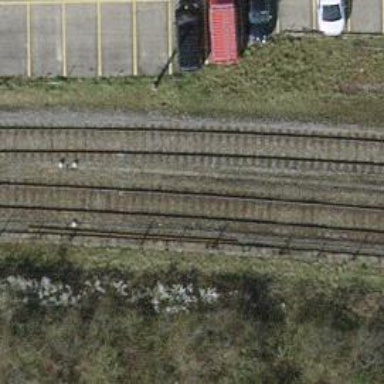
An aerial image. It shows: Single railway track with electrified contact line.